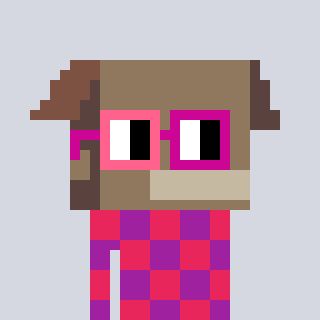
a pixel art character with square pink and red glasses, a box-shaped head and a magenta-colored body on a cool background